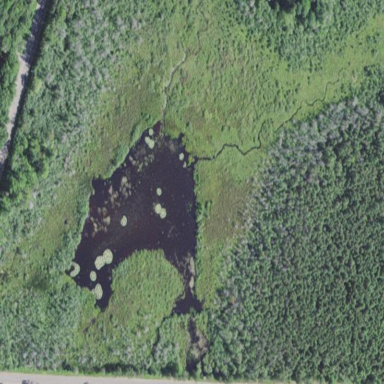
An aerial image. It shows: Bog wetland area.